Interaction volume radius: 5 \u00c5
Interaction volume height: 20 \u00c5
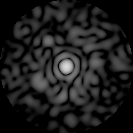
Disorder parameter: 0.8584